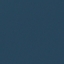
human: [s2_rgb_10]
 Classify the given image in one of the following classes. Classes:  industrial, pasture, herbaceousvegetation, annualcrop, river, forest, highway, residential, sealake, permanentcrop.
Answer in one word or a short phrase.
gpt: SeaLake